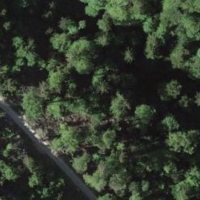
EUNIS habitat code: 41
Species observed at this site:
Corvus corone
Motacilla cinerea
Sturnus vulgaris
Troglodytes troglodytes
Chloris chloris
Dendrocopos major
Fringilla coelebs
Buteo buteo
Sylvia atricapilla
Passer montanus
Columba palumbus
Turdus merula
Asplenium scolopendrium
Erithacus rubecula
Parus major
Columba oenas
Milvus milvus
Turdus pilaris
Sitta europaea
Falco tinnunculus
Picus viridis
Corvus corax
Motacilla alba
Delichon urbicum